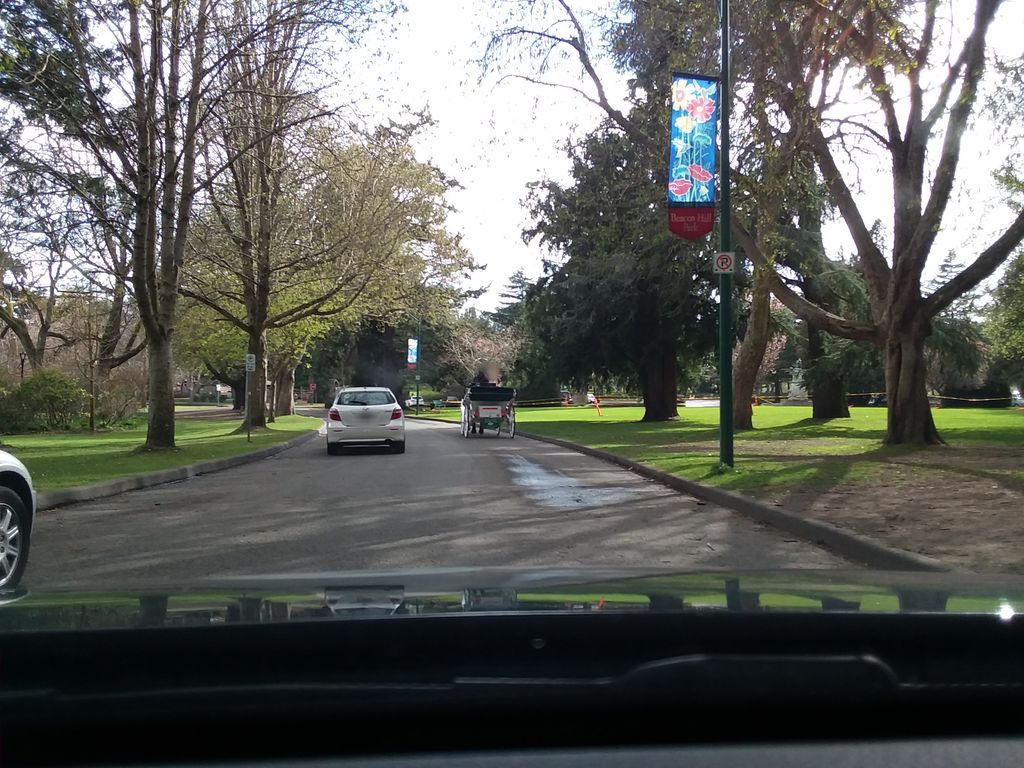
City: victoria